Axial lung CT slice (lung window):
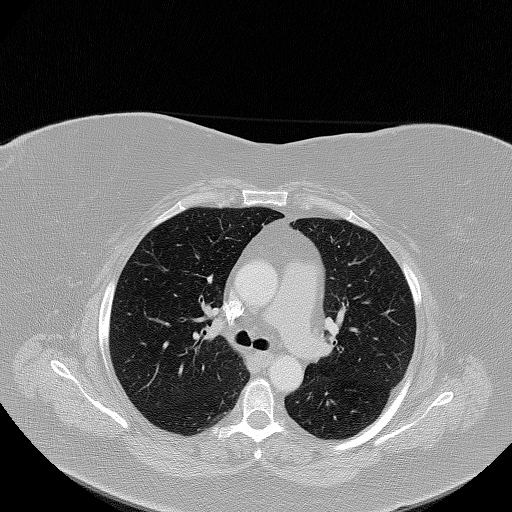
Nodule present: no